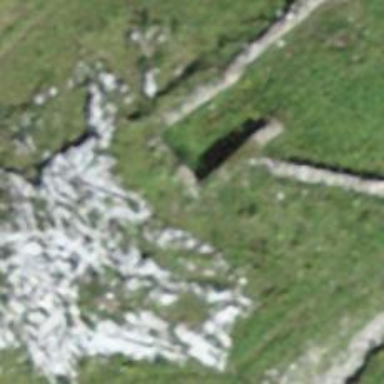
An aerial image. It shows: Dry stone wall barrier.